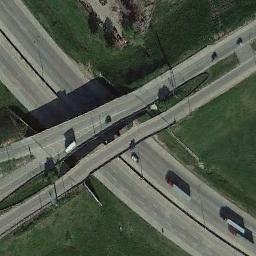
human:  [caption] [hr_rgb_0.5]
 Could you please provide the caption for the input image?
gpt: The grass is under the overpass .

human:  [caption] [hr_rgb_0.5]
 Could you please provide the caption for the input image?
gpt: The cross-line overpass is over the road on the lawn .

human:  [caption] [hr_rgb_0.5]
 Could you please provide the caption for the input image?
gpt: The overpass is next to the grass with some cars .

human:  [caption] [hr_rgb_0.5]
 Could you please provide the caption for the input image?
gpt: This overpass intersects the road at right angle .

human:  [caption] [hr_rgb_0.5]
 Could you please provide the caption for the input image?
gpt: There are green meadows around the overpass .